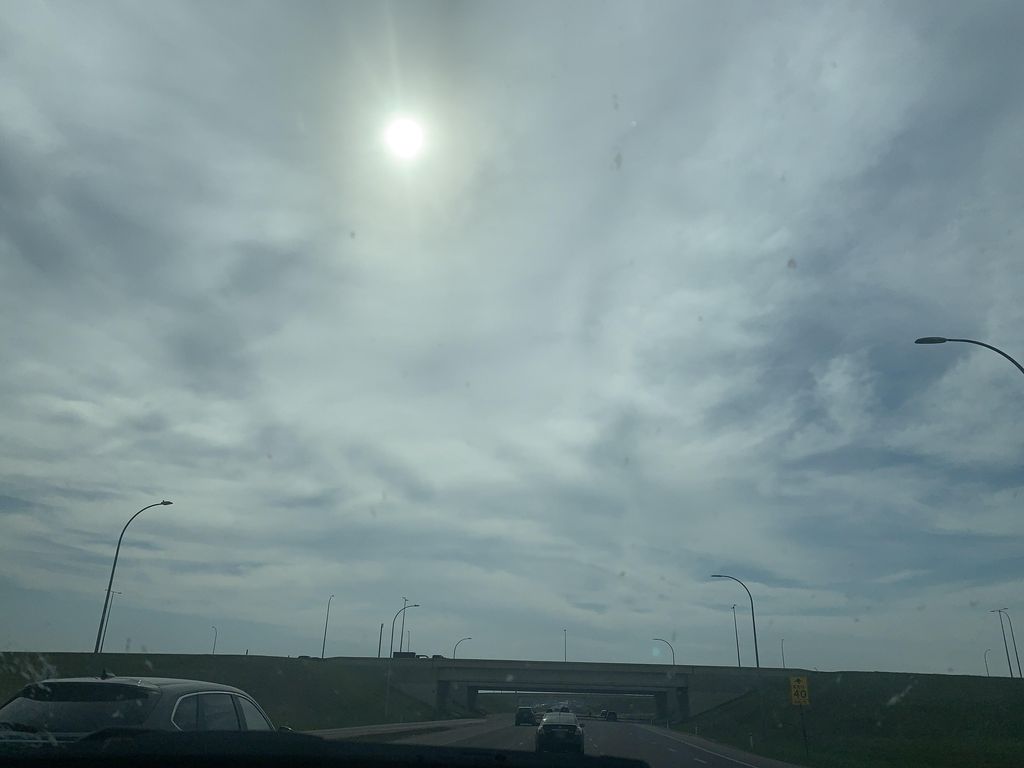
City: edmonton